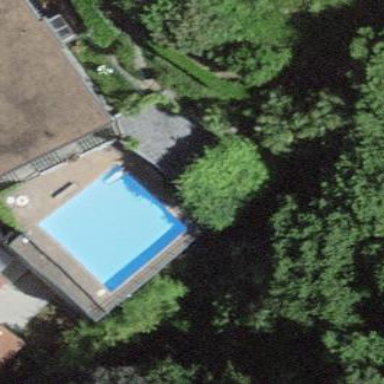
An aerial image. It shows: Swimming pool located in leisure land.